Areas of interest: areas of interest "Art Gallery"
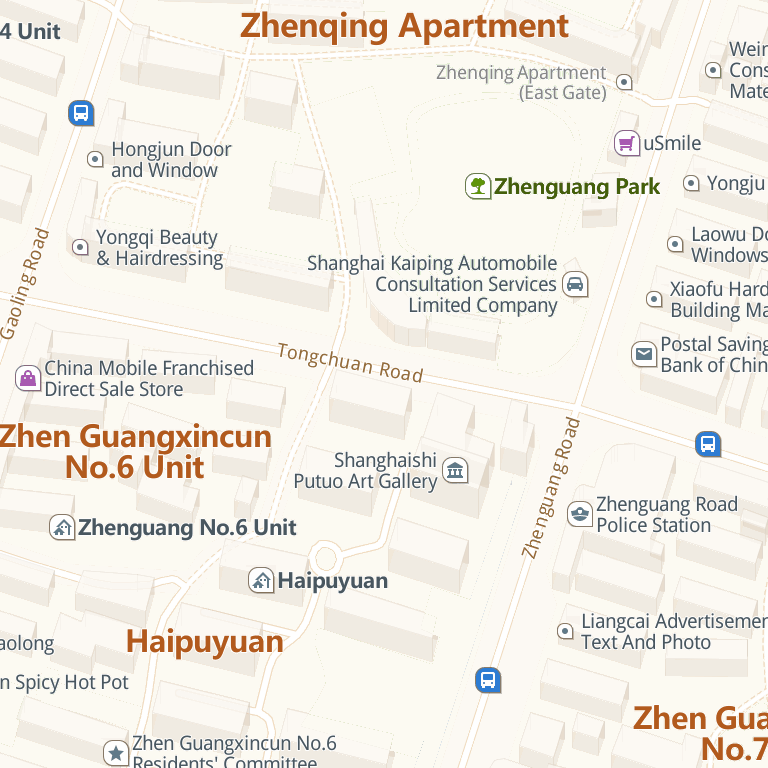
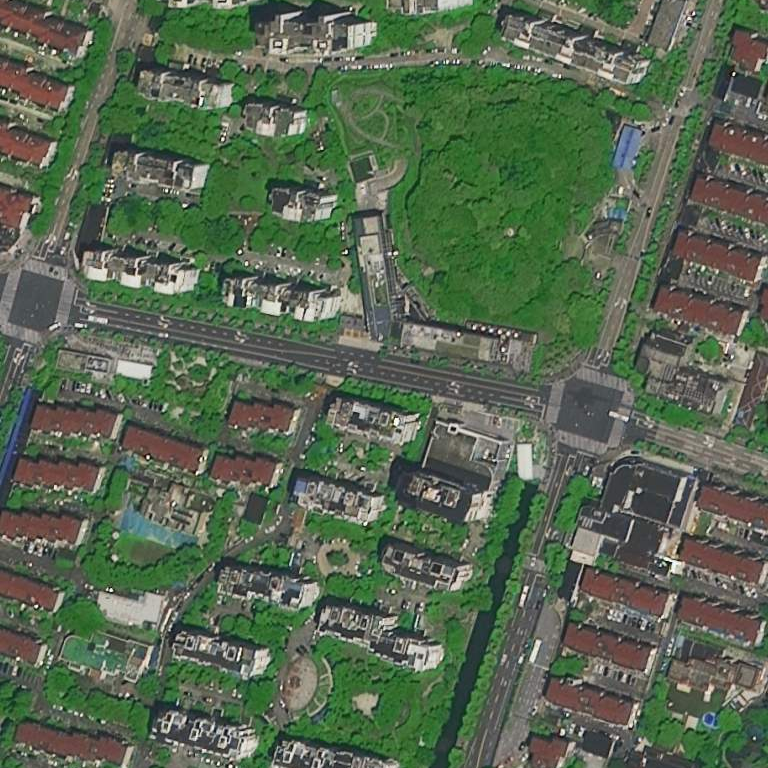